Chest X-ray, PA view. Patient: 53 years old, sex F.
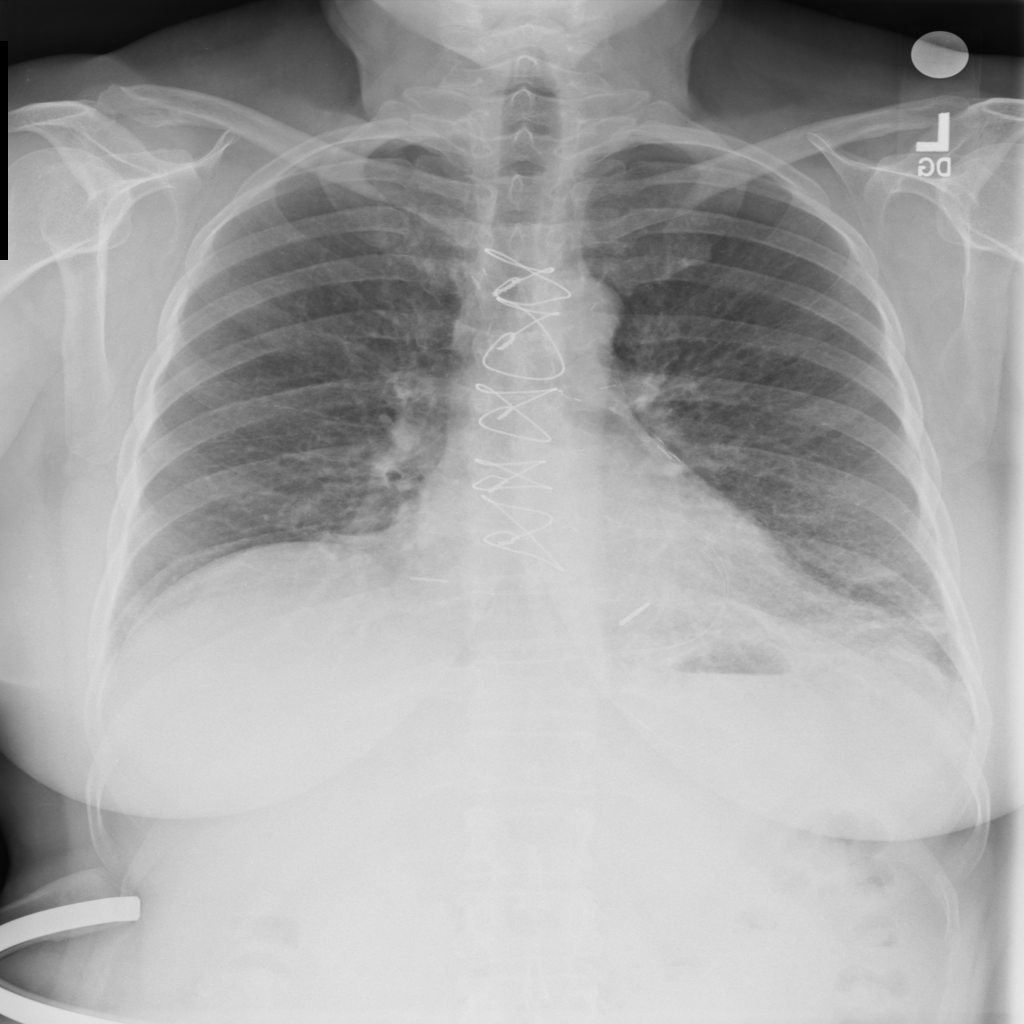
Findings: No Finding